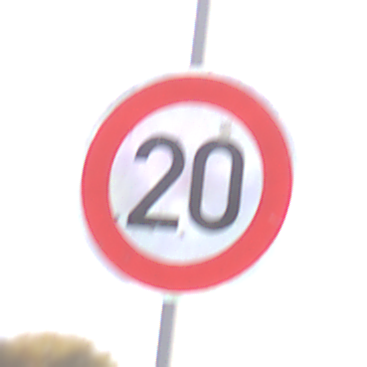
Verkehrszeichen: Geschwindigkeit20
Umgebung: Outdoor, Suburban
Tageszeit: Midday
Wetter: Overcast
Licht: Natural
Jahreszeit: NotSpecified
Kontrast: LowContrast